Interaction volume radius: 5 \u00c5
Interaction volume height: 10 \u00c5
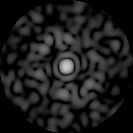
Disorder parameter: 0.8355